Interaction volume radius: 10 \u00c5
Interaction volume height: 15 \u00c5
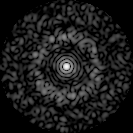
Disorder parameter: 0.8422